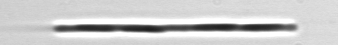
Label: Leptocylindrus